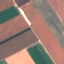
Land use / land cover class: AnnualCrop